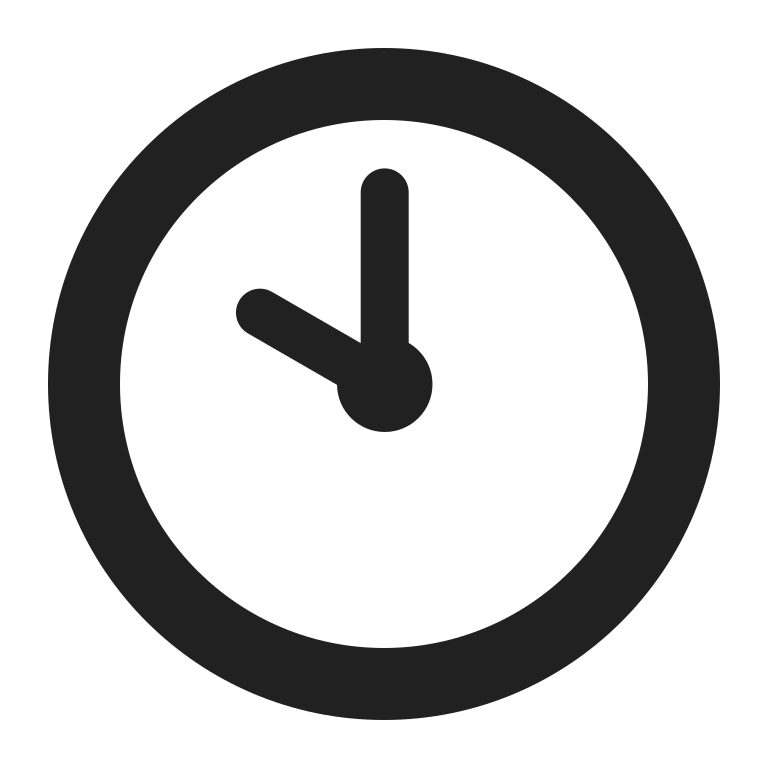
ten oclock high contrast